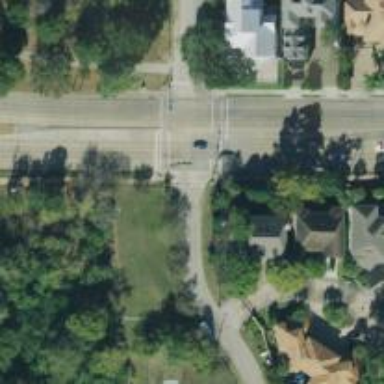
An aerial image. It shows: Crossing with line markings on the road.